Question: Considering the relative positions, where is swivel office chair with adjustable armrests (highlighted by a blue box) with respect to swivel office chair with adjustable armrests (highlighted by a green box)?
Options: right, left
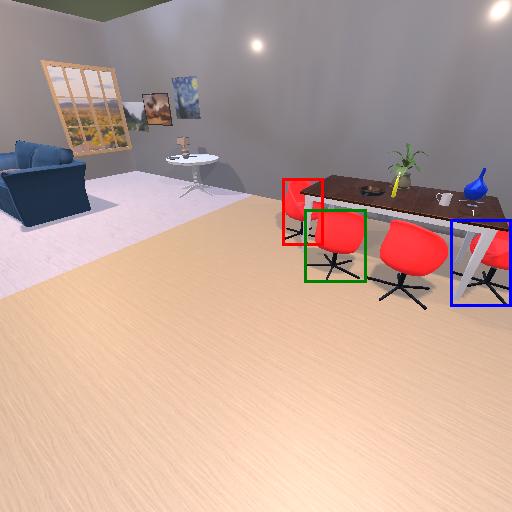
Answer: right